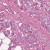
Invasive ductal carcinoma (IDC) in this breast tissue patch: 1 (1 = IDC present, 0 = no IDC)